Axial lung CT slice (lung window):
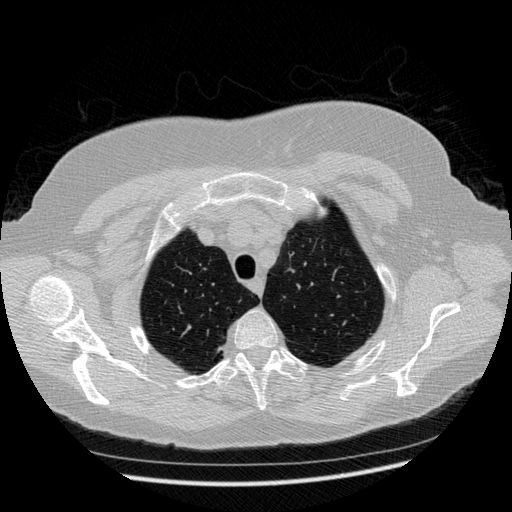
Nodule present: no